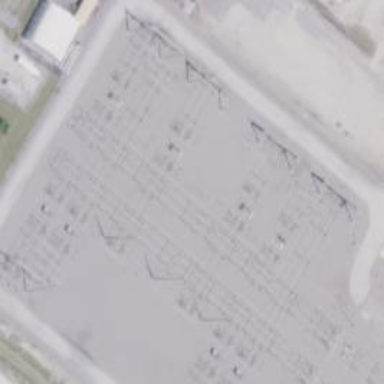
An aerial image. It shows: Switch used for power control.